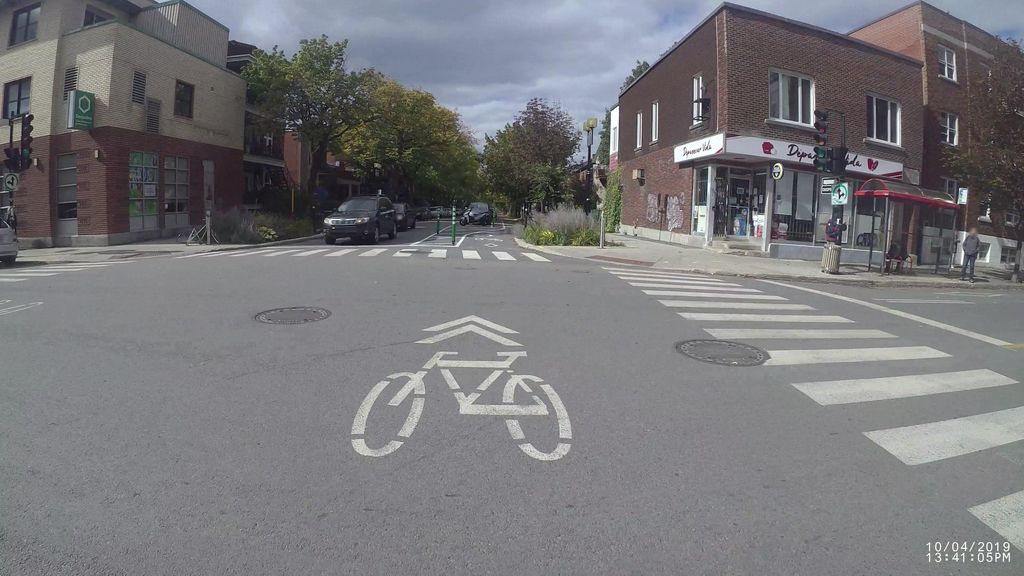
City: montreal